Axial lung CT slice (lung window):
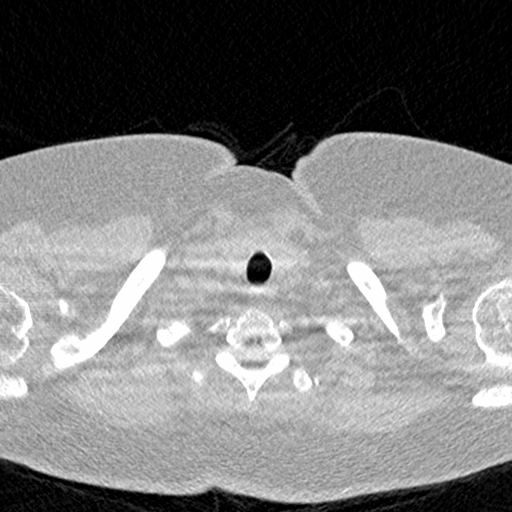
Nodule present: no